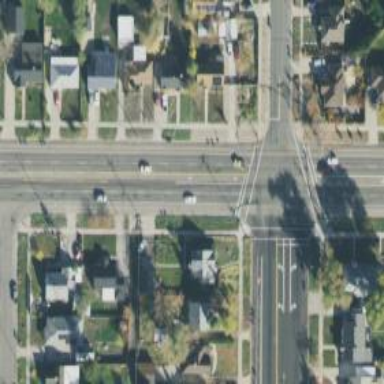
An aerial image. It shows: Crossing with marked lines on the road.